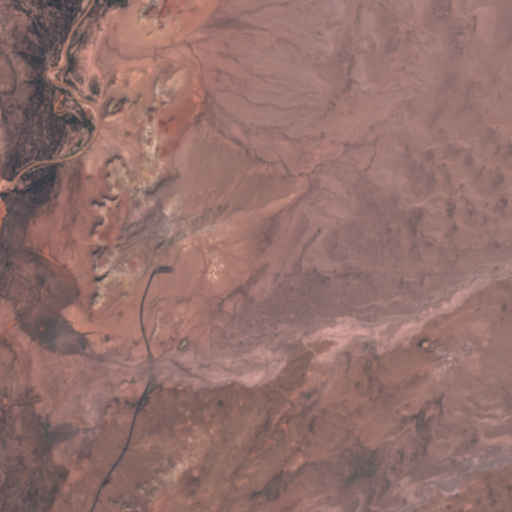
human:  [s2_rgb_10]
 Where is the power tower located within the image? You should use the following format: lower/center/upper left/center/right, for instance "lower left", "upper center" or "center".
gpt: The power tower is located in the upper right of the image.
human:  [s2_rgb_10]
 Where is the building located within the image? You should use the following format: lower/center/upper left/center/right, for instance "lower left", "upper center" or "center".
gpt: The building is located in the lower left of the image.
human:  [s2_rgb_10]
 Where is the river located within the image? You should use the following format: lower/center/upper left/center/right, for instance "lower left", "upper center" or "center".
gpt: The river is located in the left of the image.
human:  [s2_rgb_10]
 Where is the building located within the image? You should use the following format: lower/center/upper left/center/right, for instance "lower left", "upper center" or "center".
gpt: The building is located in the center left of the image.
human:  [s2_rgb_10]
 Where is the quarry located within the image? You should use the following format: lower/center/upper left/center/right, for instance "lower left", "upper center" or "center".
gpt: There is no quarry in the image.